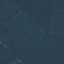
Label: Forest